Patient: sex F, age 33
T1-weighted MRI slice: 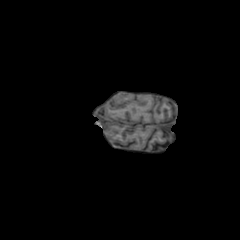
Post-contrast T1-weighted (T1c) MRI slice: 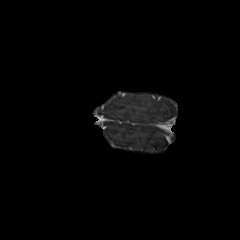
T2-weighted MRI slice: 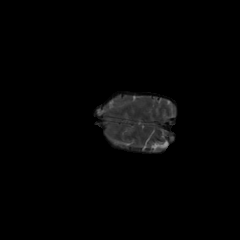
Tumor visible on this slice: no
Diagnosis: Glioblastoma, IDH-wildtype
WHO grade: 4